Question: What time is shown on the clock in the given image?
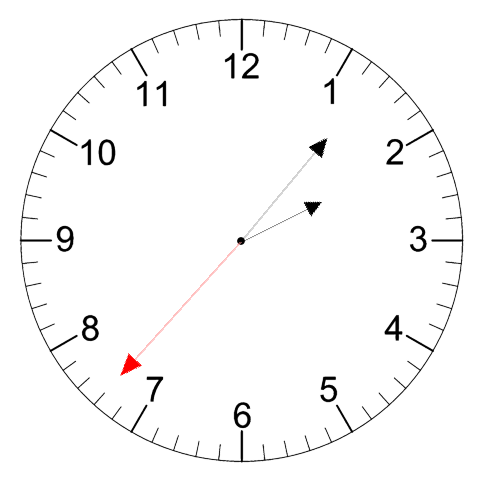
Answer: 02:06:37